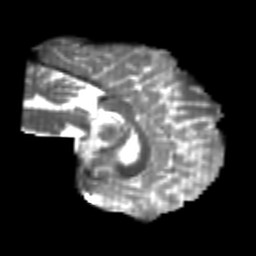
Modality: T2w
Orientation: sagittal
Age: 20
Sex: male
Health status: healthy
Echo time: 0.074 s